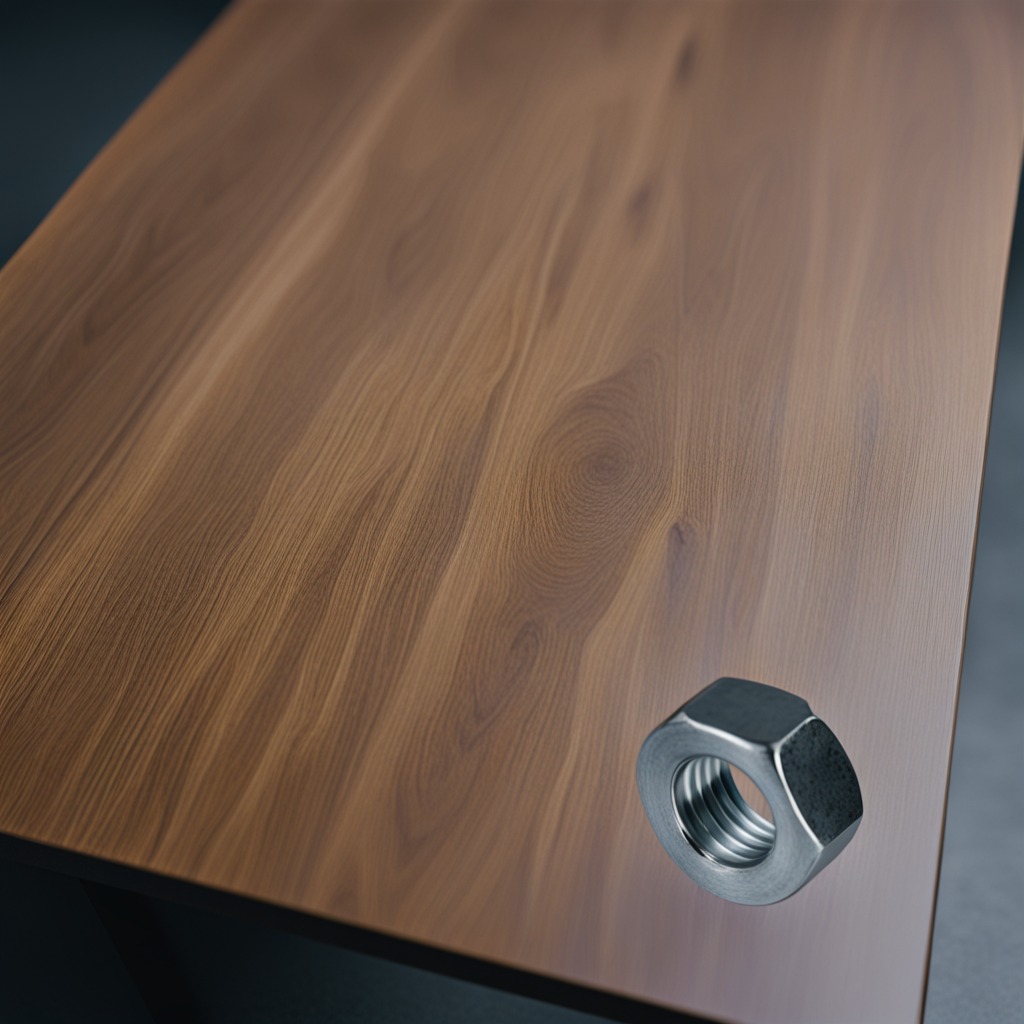
A metal nut is lying on the table in the small garage.